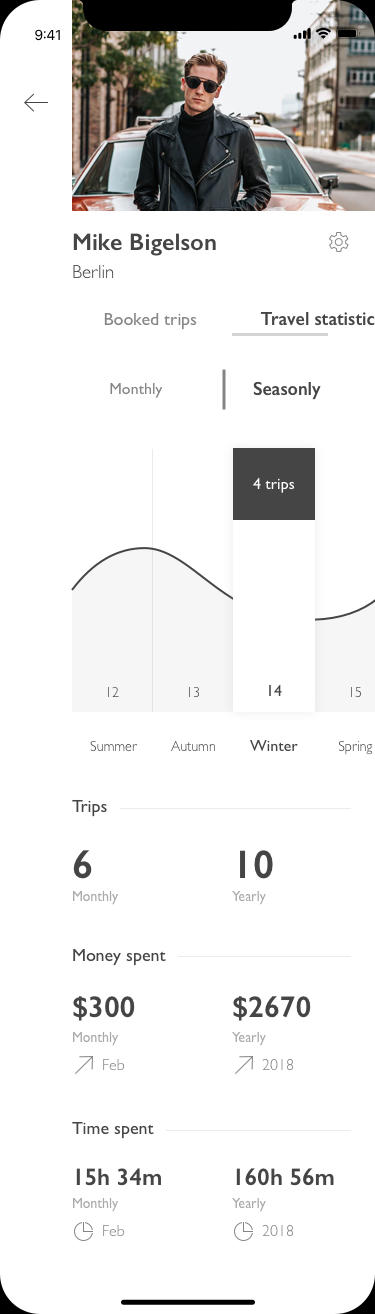
Text in this UI design:
Mike Bigelson
Berlin
Summer
Winter
Spring
Autumn
12
13
15
4 trips
14
Monthly
Seasonly
Trips
Monthly
Monthly
Monthly
Yearly
Yearly
6
$300
15h 34m
160h 56m
$2670
Yearly
10
Money spent
Time spent
Feb
2018
2018
Feb